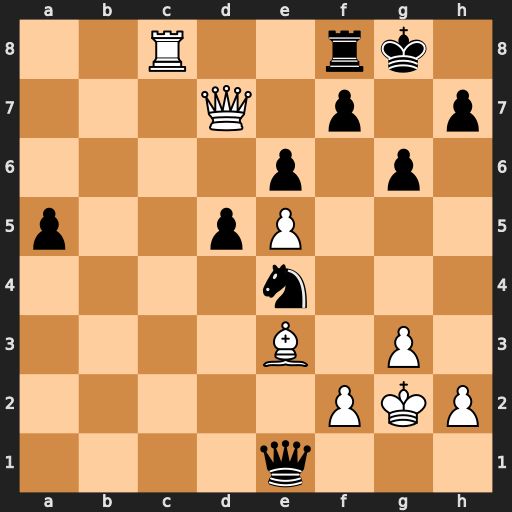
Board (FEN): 2R2rk1/3Q1p1p/4p1p1/p2pP3/4n3/4B1P1/5PKP/4q3
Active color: w
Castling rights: -
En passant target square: -
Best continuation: Rxf8+ Kxf8 Bh6+ Kg8 Qd8#